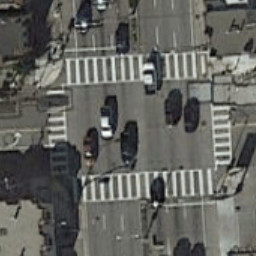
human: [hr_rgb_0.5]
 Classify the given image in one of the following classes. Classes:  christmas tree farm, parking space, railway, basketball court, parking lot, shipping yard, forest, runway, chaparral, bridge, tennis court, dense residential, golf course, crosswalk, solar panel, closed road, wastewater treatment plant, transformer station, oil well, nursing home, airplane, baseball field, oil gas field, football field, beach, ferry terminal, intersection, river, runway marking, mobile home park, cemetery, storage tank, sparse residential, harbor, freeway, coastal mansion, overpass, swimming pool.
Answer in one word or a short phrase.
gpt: crosswalk